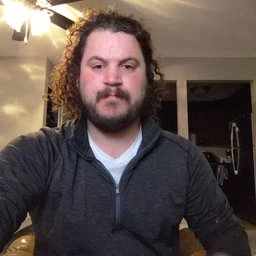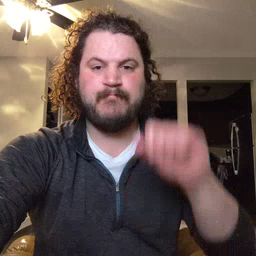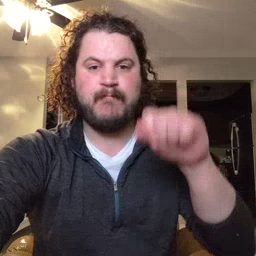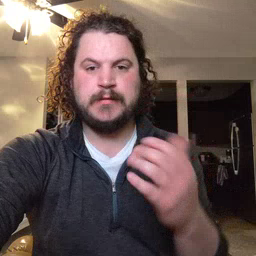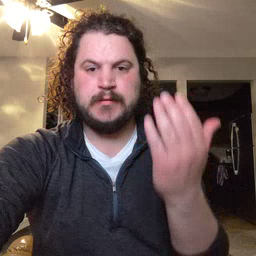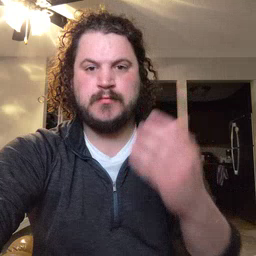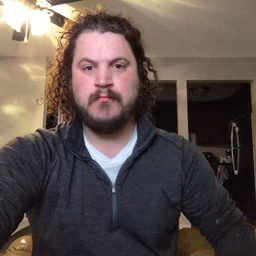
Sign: mitten